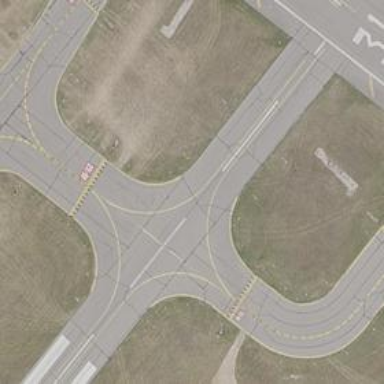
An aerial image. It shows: Image of taxiway at airport.